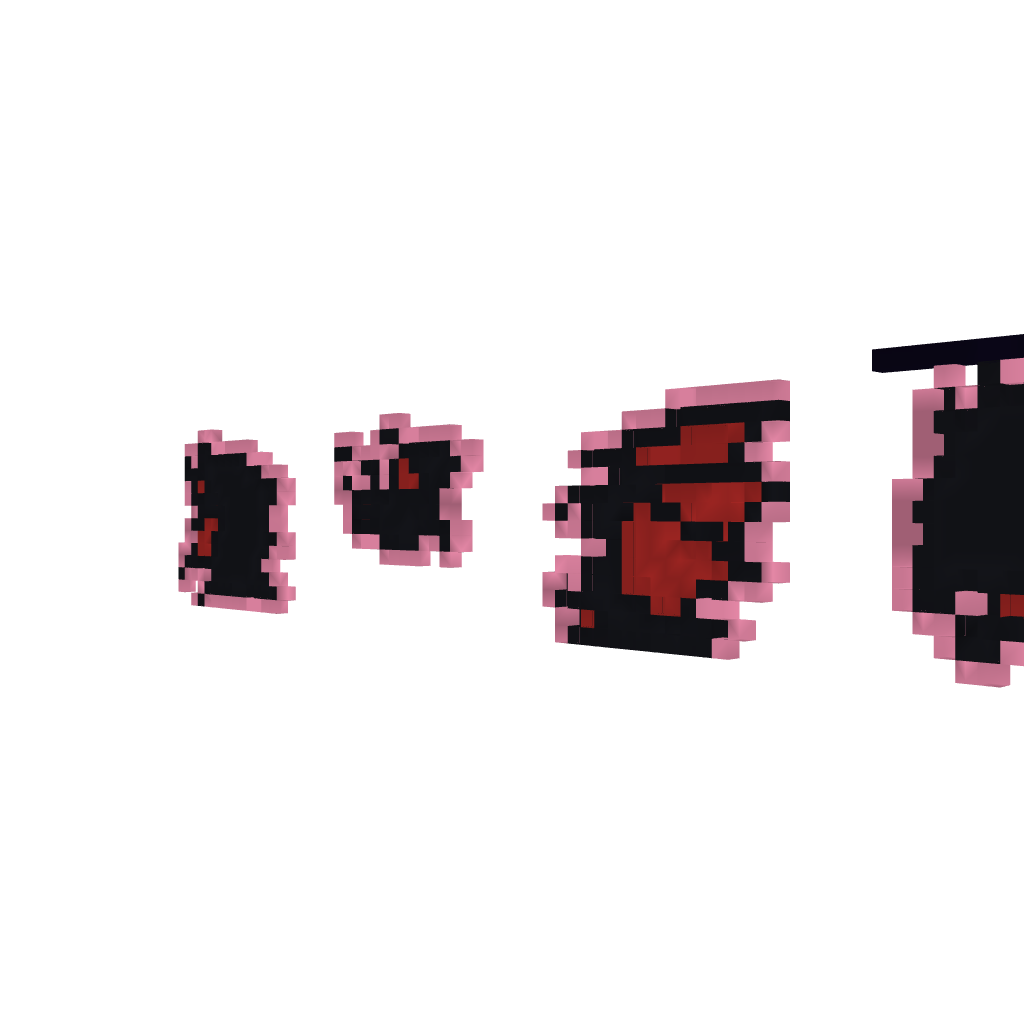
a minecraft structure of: Bats from Castlevania 1